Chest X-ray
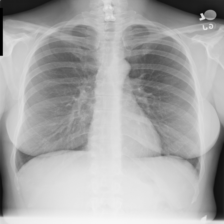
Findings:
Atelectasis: negative
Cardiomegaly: negative
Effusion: negative
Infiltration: negative
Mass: negative
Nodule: negative
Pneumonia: negative
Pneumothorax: negative
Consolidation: negative
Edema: negative
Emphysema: negative
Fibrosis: negative
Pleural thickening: negative
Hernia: negative